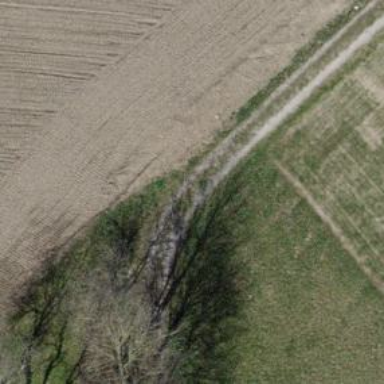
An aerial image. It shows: Gravel track road.